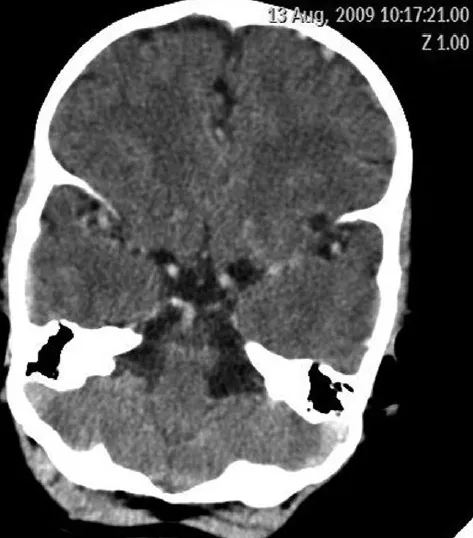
Hyperdensity in cerebral vasculature on non contrast CT scan of head simulating a CECT (case 2).
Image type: radiology (ct)